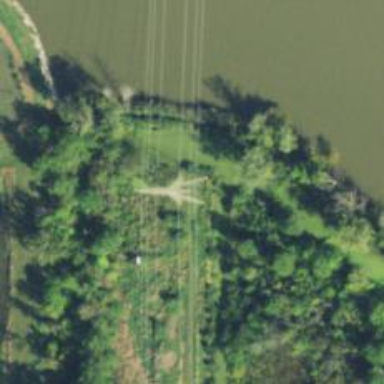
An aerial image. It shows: Lattice structure tower used for power distribution.